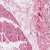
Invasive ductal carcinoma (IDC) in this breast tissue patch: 0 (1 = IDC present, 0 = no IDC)